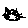
Label: cat